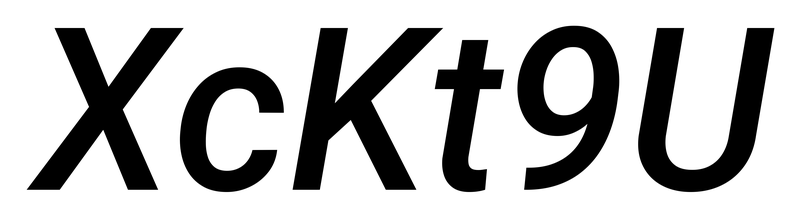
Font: Roboto-Italic_Medium_Italic